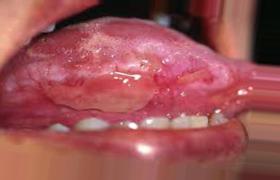
Condition: Mouth Ulcer